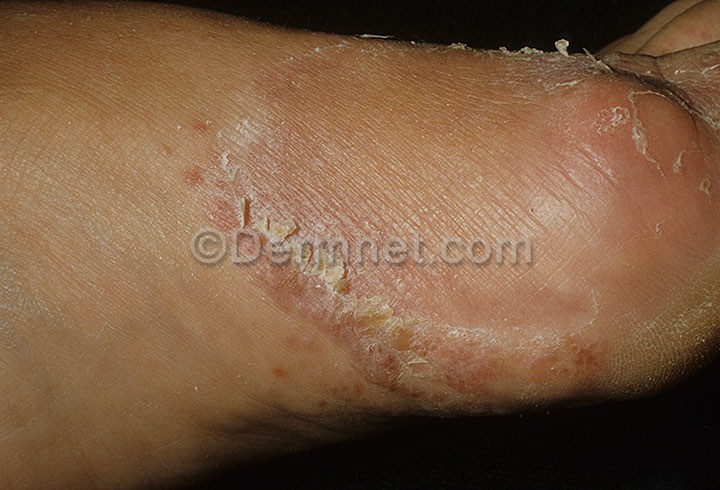
Disease: Tinea Ringworm Candidiasis and other Fungal Infections